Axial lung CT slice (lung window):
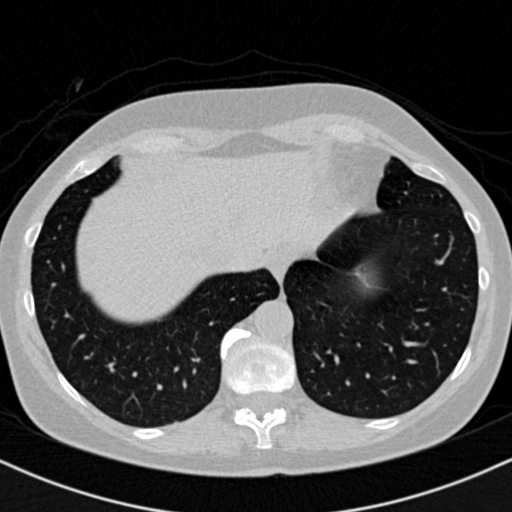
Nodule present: no